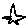
Label: star